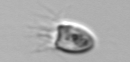
Label: Balanion